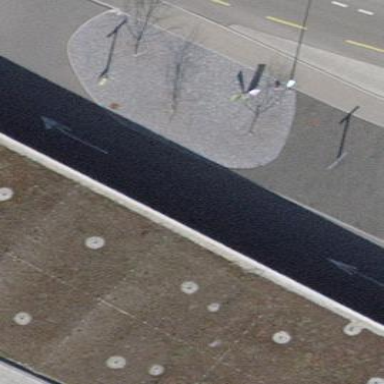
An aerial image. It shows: Carports in parking area.